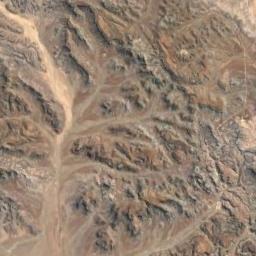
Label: mountain